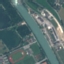
Land use / land cover class: River